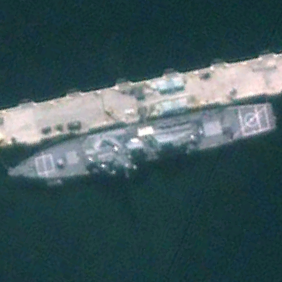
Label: destroyer